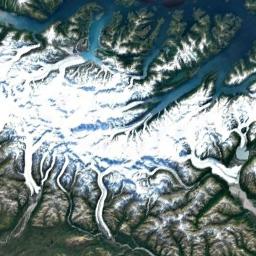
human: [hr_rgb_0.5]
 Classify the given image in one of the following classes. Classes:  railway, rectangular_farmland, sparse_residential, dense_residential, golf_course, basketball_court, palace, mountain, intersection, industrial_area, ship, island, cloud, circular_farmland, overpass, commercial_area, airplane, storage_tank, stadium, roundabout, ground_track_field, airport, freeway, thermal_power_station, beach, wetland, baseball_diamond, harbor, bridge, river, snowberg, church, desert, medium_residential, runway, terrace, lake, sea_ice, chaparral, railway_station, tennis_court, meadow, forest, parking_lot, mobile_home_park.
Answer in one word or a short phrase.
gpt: snowberg